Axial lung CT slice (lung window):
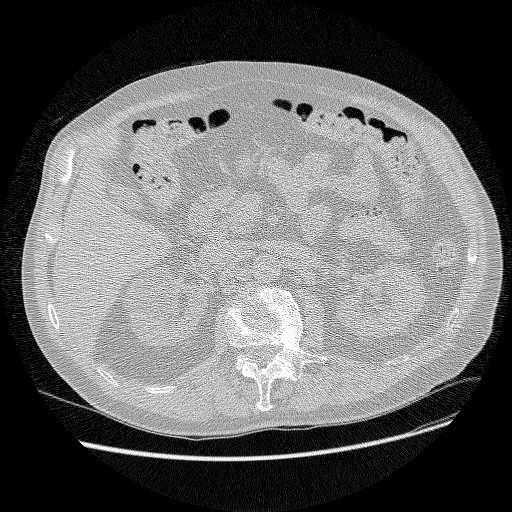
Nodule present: no